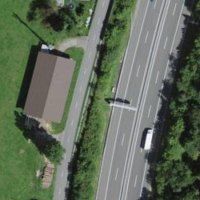
EUNIS habitat code: 57
Species observed at this site:
Prunus spinosa